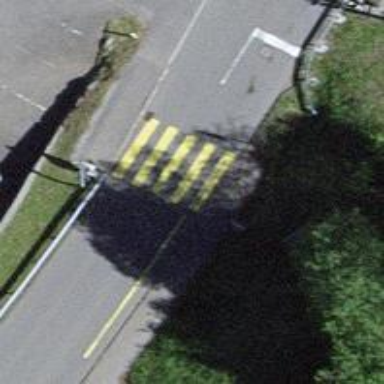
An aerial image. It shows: Uncontrolled zebra crossing on the road.